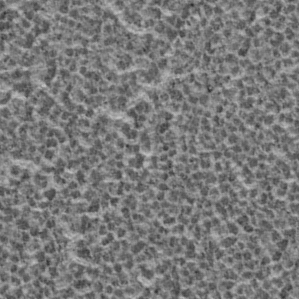
Label: frost